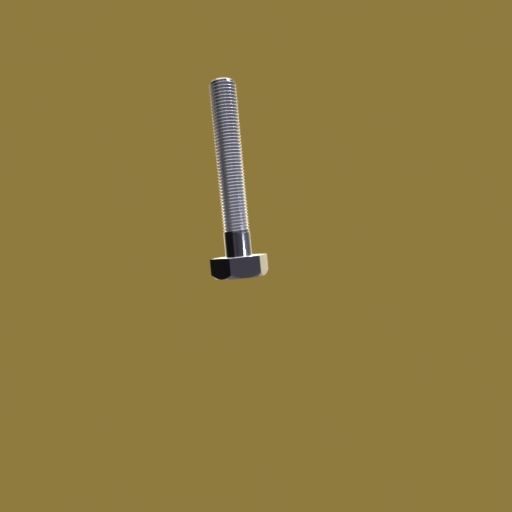
Label: bolt